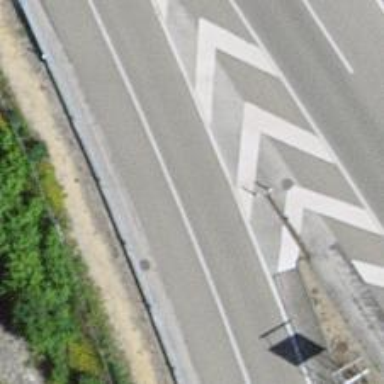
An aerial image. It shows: Motorway link.